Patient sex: F
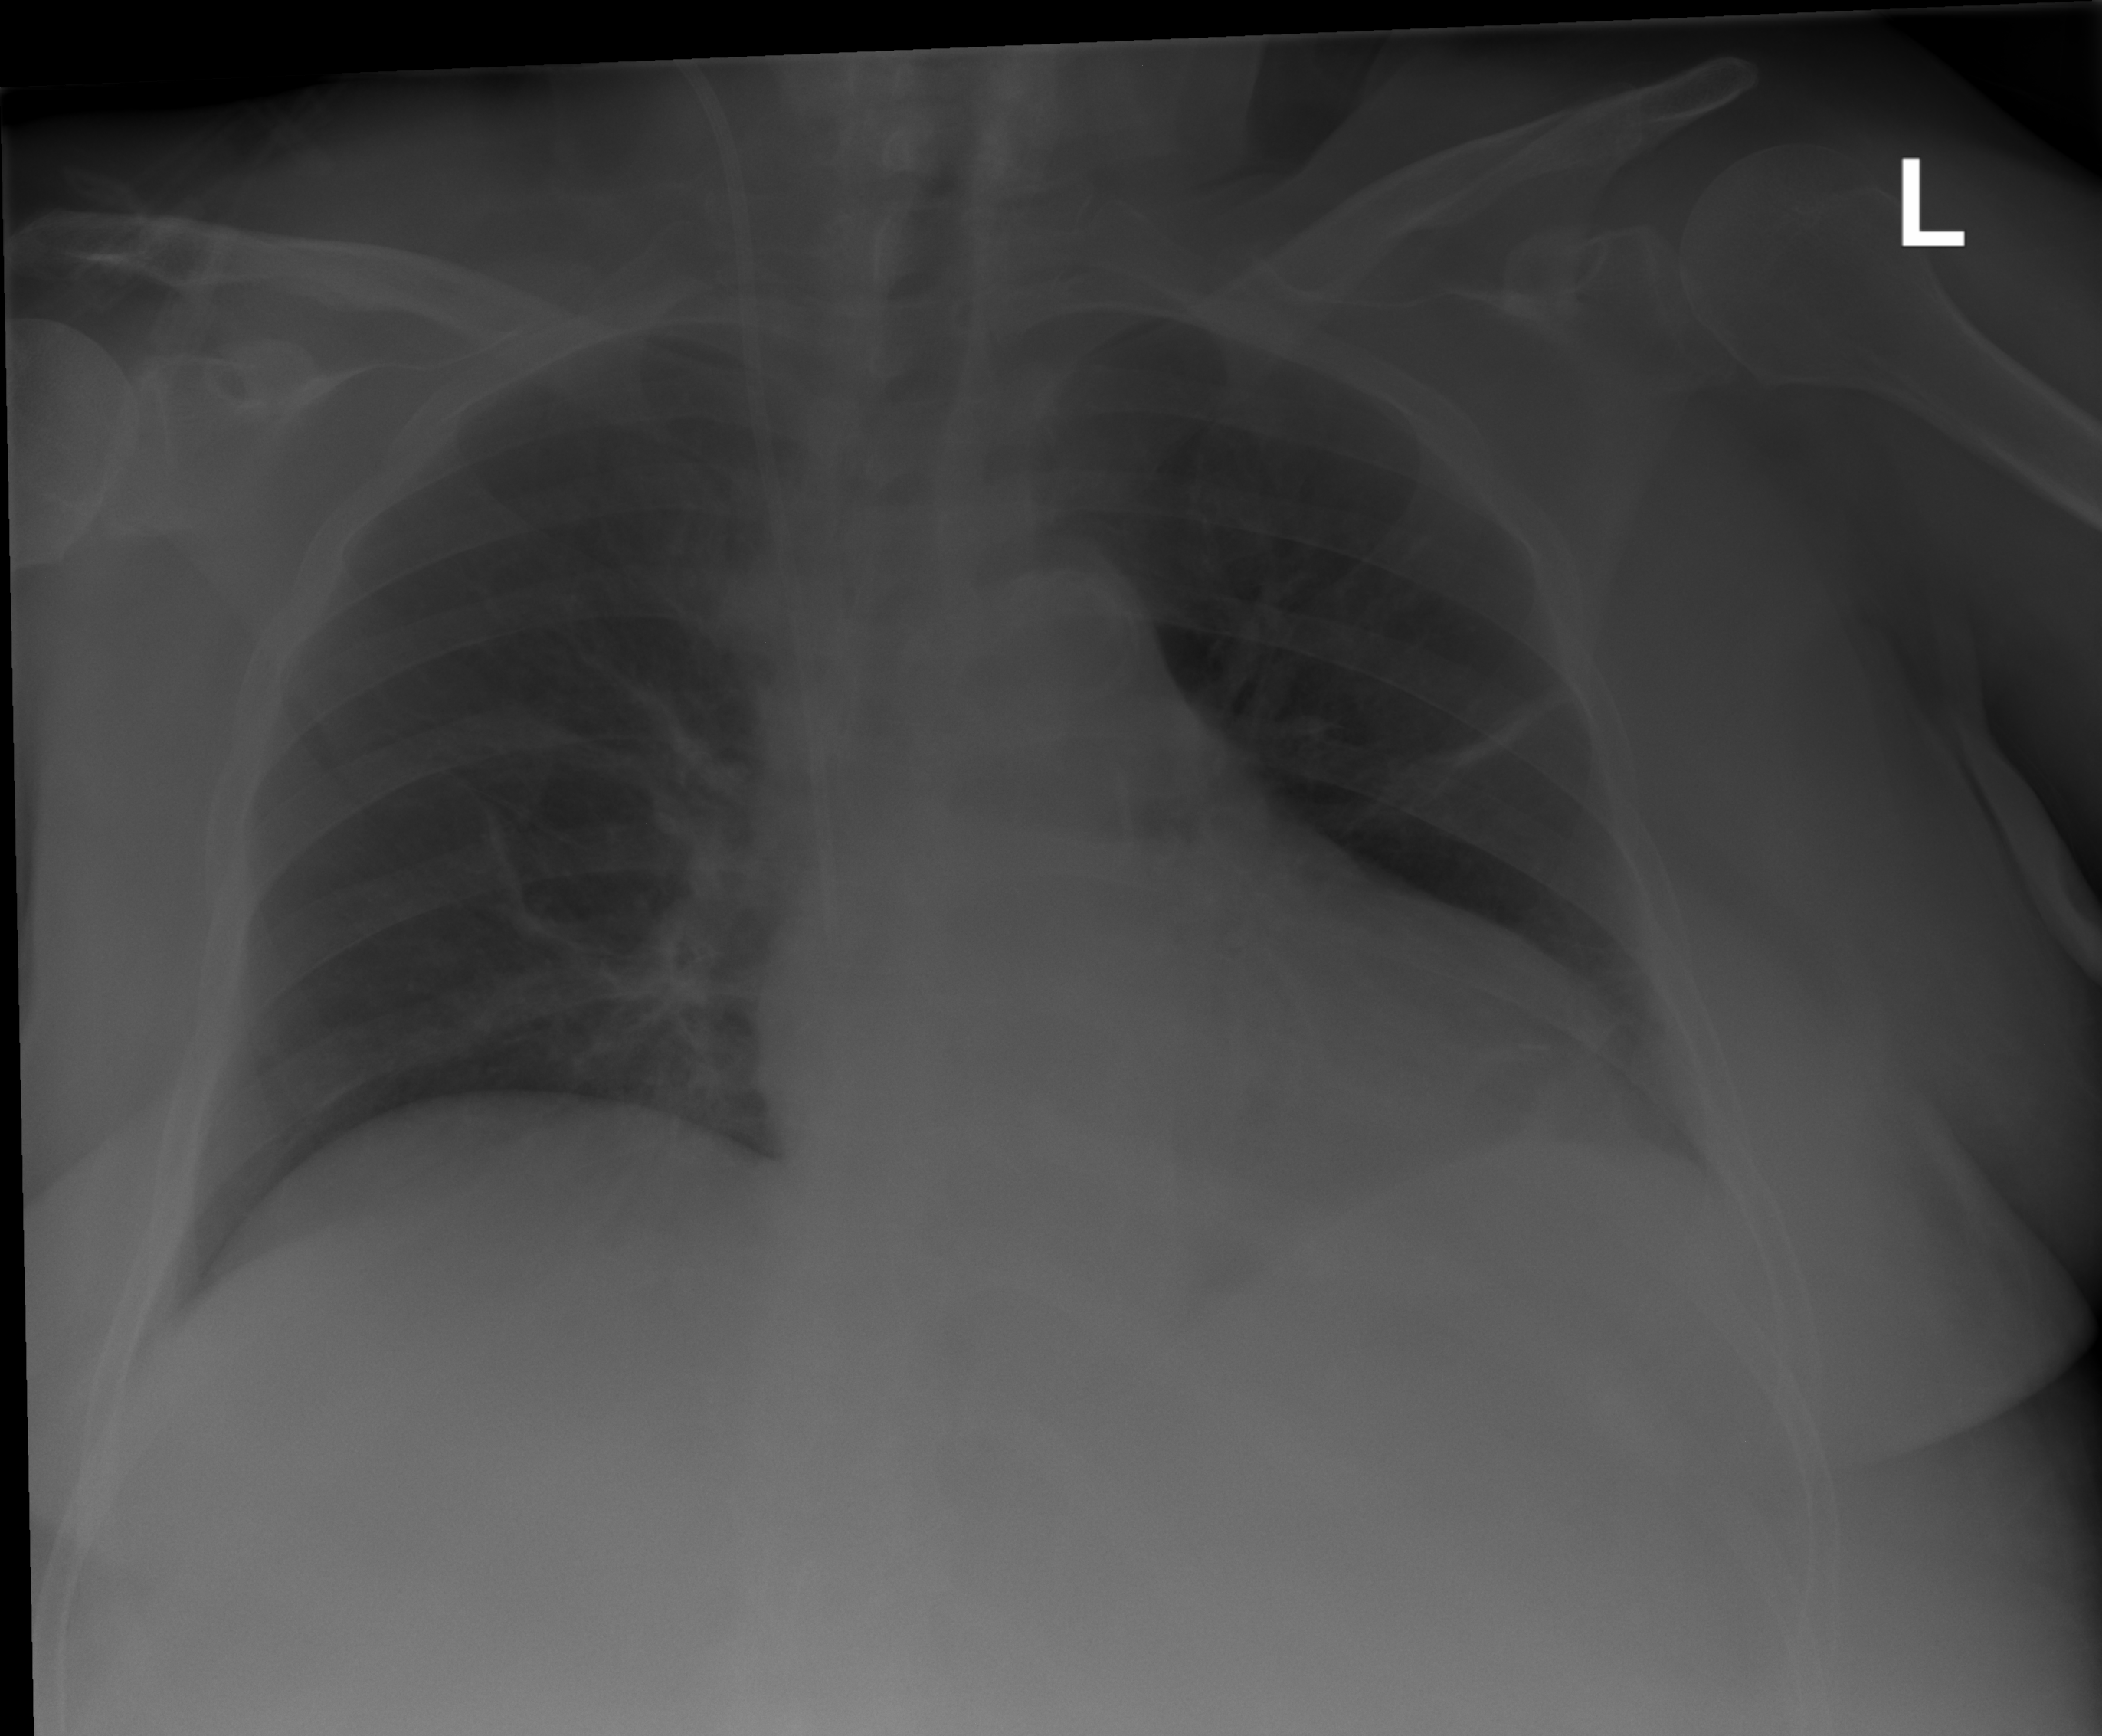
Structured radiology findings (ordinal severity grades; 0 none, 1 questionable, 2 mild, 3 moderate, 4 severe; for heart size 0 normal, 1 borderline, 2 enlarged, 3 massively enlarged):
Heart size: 2
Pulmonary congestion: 0
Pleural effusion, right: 0
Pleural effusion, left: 0
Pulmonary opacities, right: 0
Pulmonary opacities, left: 0
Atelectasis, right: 0
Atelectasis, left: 2